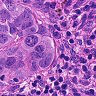
Metastatic tissue present: yes